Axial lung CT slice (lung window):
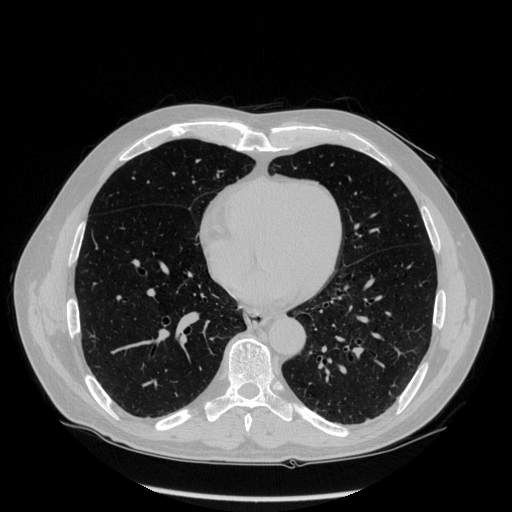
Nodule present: no